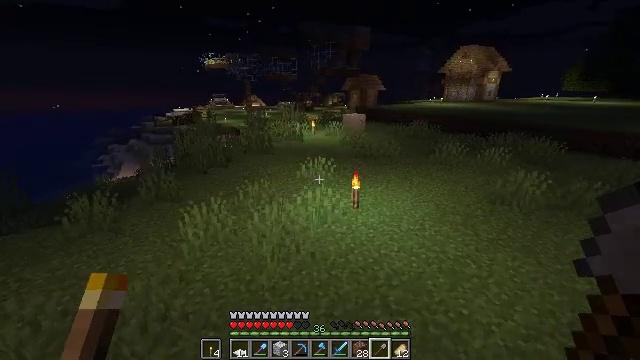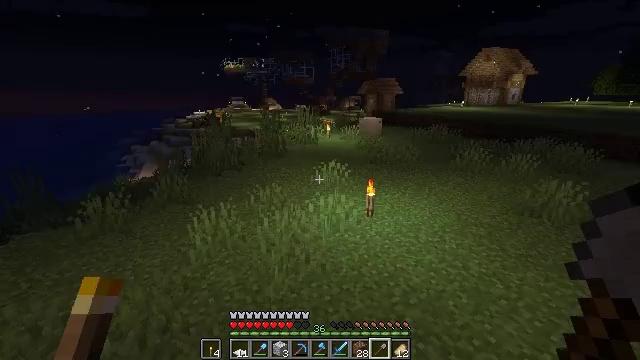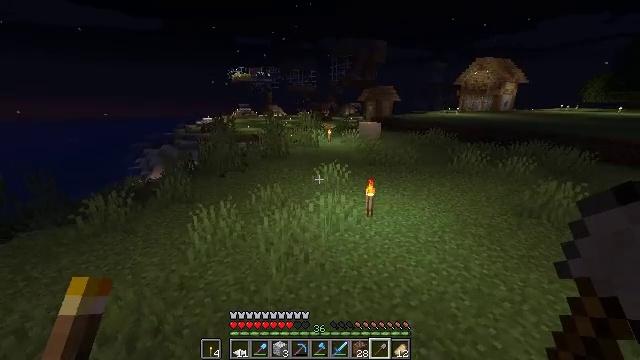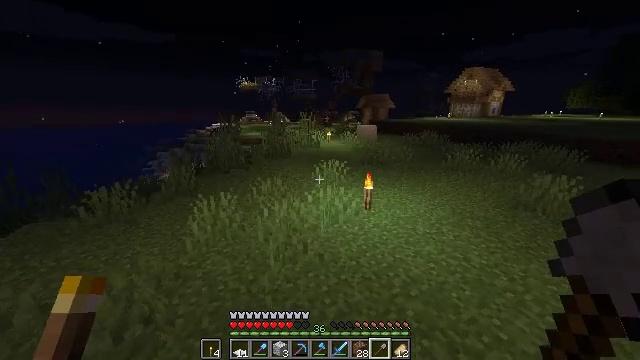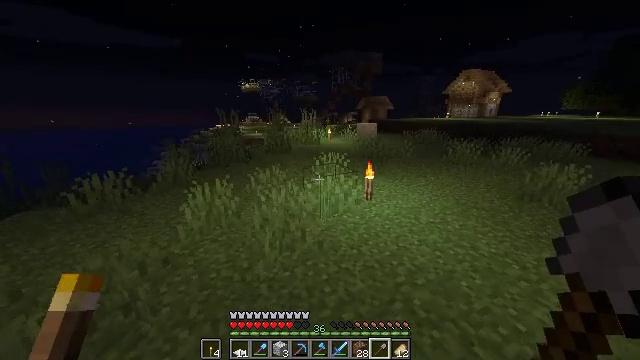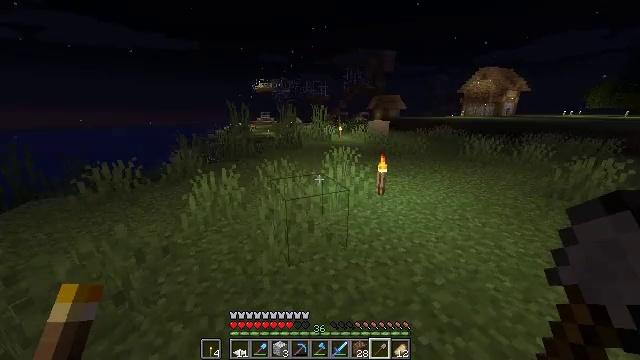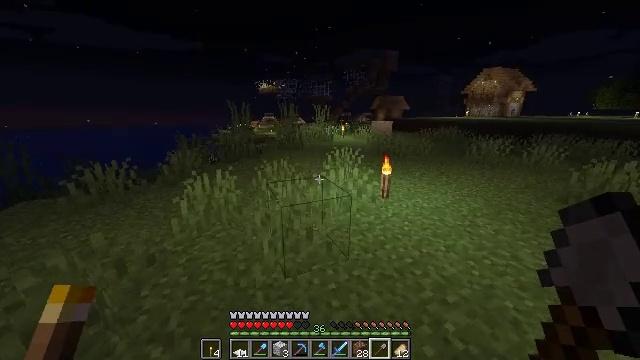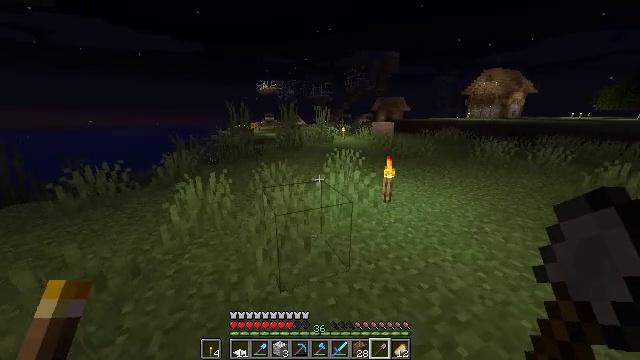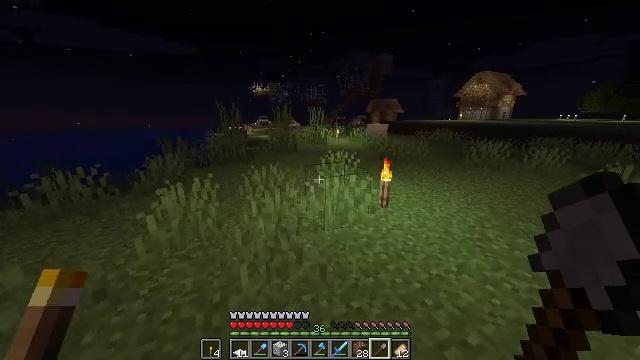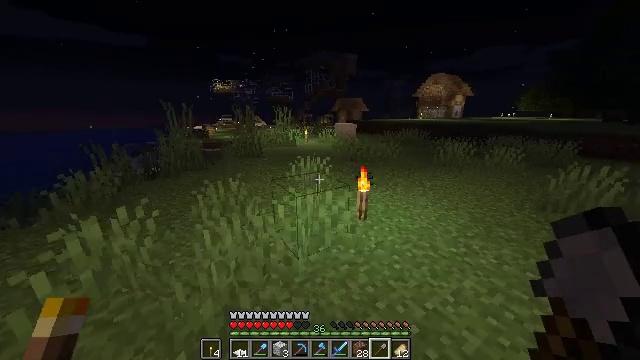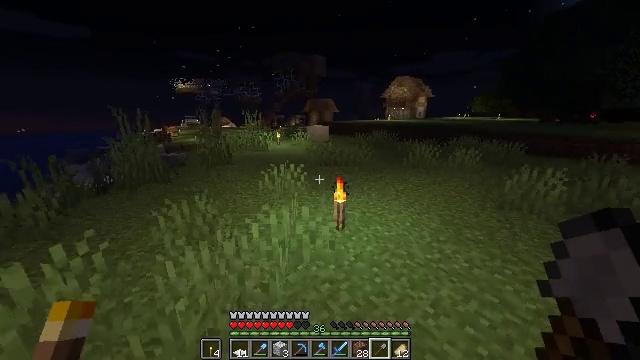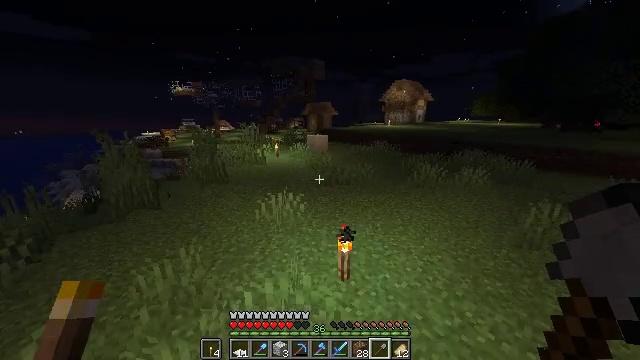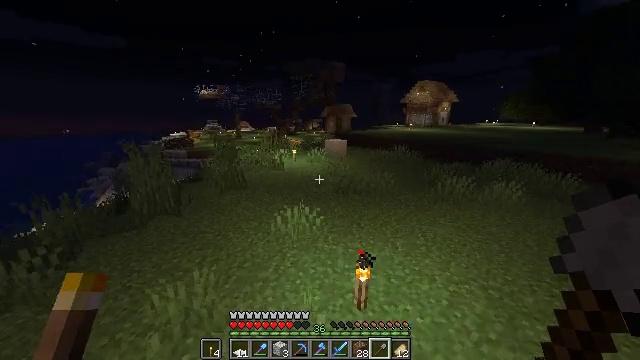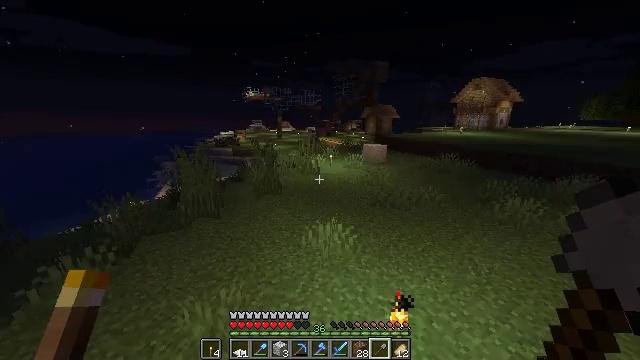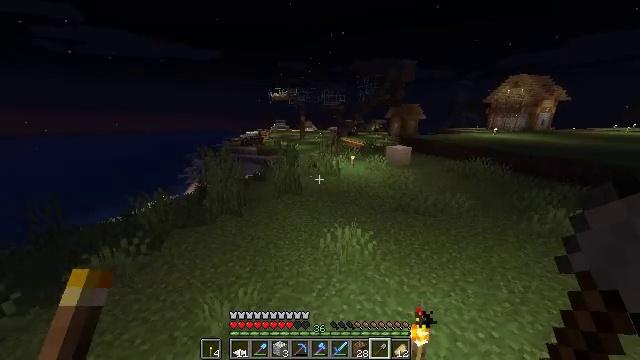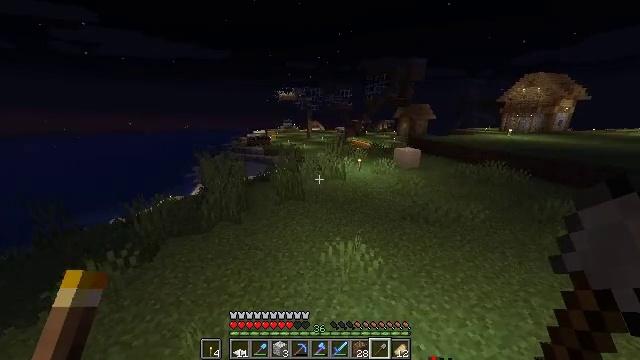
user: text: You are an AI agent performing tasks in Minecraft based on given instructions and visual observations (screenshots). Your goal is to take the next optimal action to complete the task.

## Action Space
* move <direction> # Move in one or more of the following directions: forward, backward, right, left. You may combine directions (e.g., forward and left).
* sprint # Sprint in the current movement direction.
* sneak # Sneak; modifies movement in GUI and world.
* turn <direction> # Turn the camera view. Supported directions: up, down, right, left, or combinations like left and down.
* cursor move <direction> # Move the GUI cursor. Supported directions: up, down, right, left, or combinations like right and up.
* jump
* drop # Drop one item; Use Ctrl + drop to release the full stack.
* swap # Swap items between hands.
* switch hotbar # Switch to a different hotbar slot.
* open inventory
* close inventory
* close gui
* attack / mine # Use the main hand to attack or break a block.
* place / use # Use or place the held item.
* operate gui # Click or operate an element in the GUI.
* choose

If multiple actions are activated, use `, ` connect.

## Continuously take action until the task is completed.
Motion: motion action
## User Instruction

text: Remove a stone shovel from the inventory.
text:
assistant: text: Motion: move forward, sprint, turn left
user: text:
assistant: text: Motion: move forward, sprint
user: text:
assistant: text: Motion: move forward, sprint
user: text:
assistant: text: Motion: move forward, sprint
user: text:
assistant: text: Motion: move forward, sprint, turn left
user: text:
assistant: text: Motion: move forward
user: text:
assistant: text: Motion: move forward
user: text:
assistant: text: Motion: move forward, turn right
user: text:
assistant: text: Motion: move forward, turn right
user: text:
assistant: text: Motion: move forward, turn right, jump
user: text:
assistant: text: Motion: move forward, jump
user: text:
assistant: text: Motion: move forward, turn left, jump
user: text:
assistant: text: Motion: move forward, turn left, jump
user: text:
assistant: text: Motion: move forward, turn left, jump
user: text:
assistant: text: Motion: move forward, turn left, jump
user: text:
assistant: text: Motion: move forward, jump
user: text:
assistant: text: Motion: move forward, jump
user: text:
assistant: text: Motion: move forward, jump
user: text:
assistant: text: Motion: move forward, jump
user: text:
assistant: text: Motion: move forward, sprint, jump
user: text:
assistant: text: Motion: move forward, sprint, jump
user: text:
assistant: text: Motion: move forward, sprint, turn left, jump
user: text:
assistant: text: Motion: move forward, sprint, turn left, jump
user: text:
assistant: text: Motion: move forward, jump
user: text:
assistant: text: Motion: move forward, jump
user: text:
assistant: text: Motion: move forward, jump
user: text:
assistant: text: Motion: move forward, jump
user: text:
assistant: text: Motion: move forward, jump
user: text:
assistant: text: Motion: move forward, jump
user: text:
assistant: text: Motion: move forward, jump